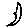
Label: moon